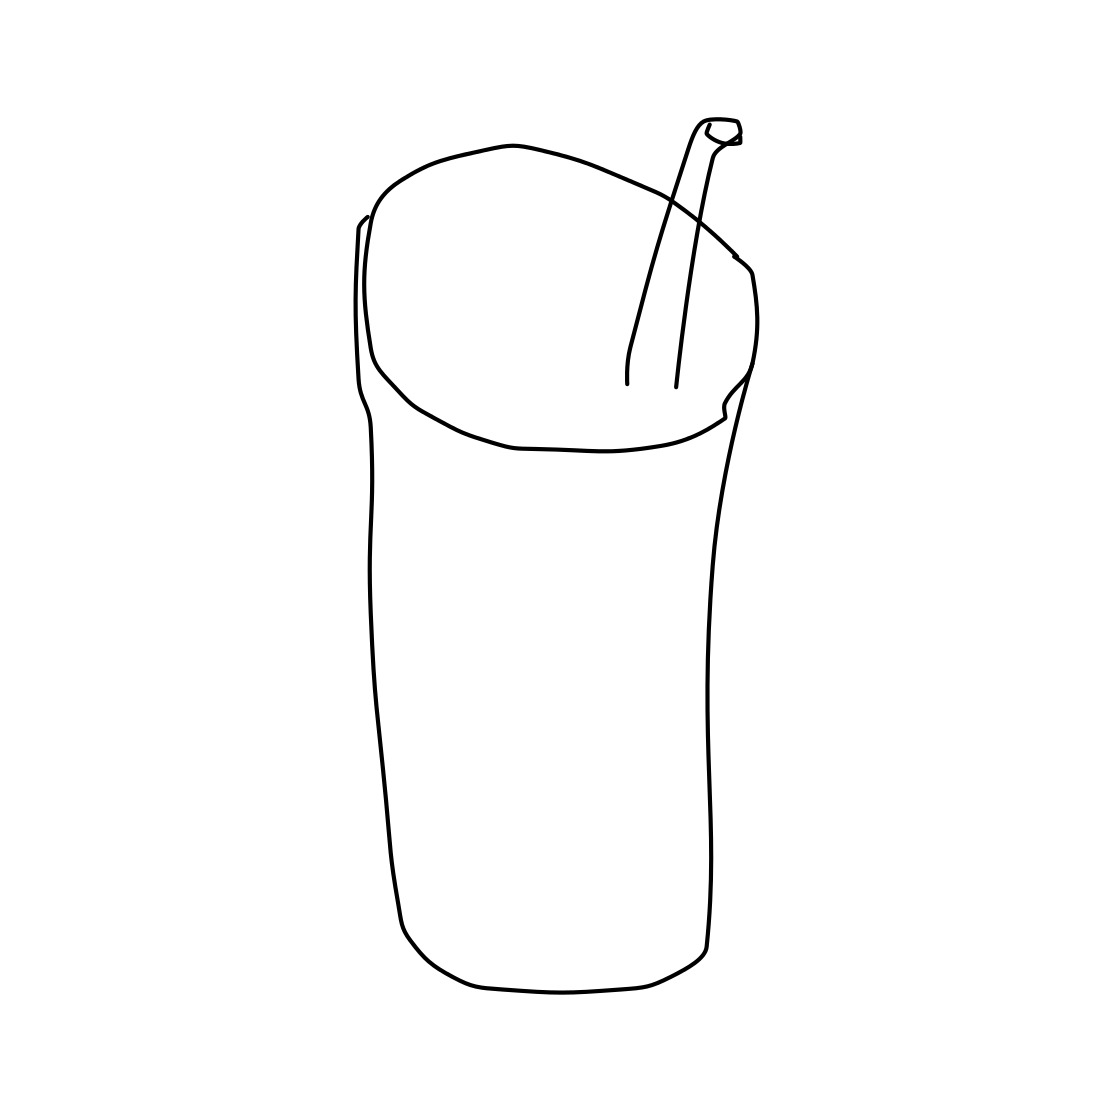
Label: cup